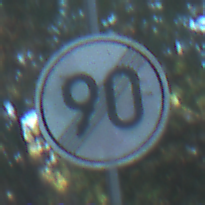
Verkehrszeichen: EndeGeschwindigkeit90
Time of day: MorningAfternoon
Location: Outdoor (Nature)
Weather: Clear
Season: NotSpecified
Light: Natural